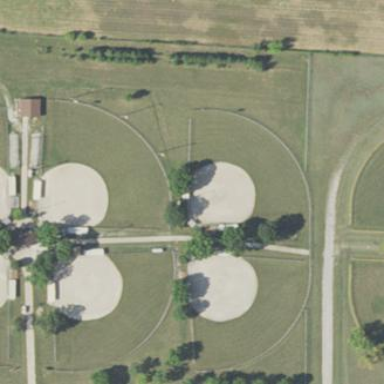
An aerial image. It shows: Pitch for softball surrounded by fence.